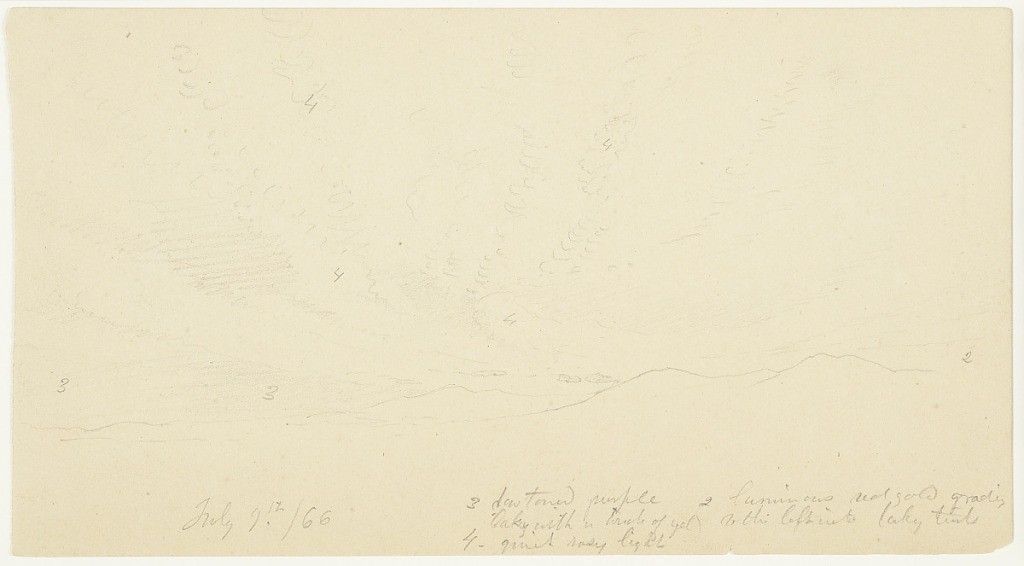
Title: Sunset over the Catskills, Hudson, New York
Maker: Frederic Edwin Church, American, 1826–1900
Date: July 9, 1866
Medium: Graphite on tan wove paper; verso: graphite
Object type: drawing
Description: Landscape sketch showing a vibrant sunset with bands of clouds arching over the southern end of the Catskill Escarpment, as seen from the artist's property near Hudson, New York. The rugged peaks of the Catskills, including Overlook Mountain, form a jagged horizon as the setting sun illuminates the clouds above.

Verso: Landscape sketches of the dark silhouette of a mountain range and, separately, the sun's light reflecting off of clouds, likely observed from the artist's property near Hudson, New York. At right, the sun shines its light onto clouds above, loosely forming the shape of an inverted triangle. At left and oriented to the left, a shaded mountain range is shown beneath a dark sky with the moon above at left.